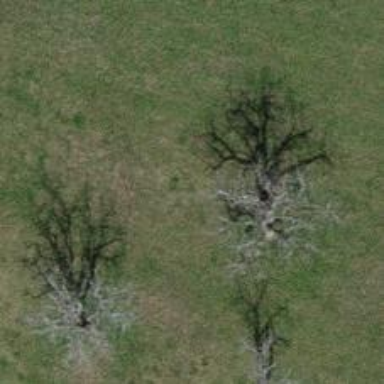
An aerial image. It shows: Deciduous tree with mixed leaf types.